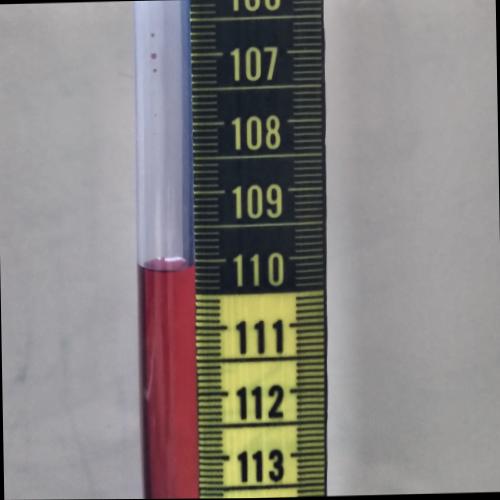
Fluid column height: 110.1 cm